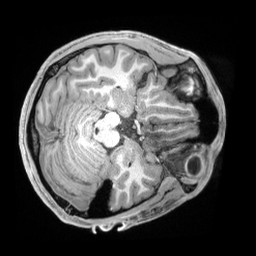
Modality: T1w
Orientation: axial
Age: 20
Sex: male
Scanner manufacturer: siemens
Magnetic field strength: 3 T
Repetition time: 2.4 s
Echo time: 0.00226 s